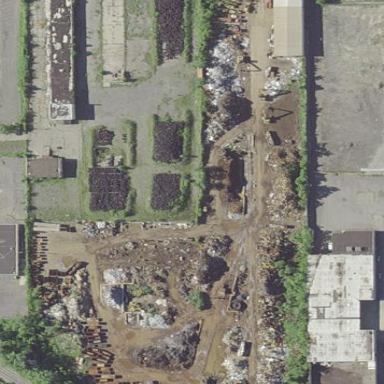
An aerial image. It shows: Industrial area designated as scrap yard.